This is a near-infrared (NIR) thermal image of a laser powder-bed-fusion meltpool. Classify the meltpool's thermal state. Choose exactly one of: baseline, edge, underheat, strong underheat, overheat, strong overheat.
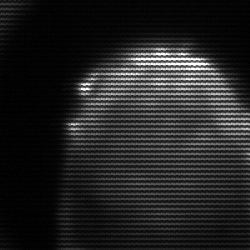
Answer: edge